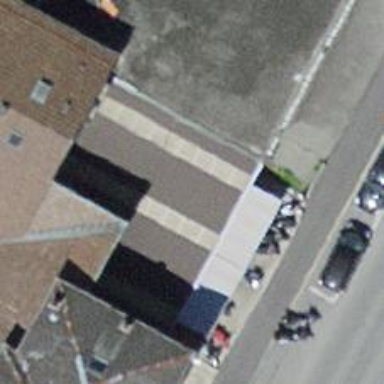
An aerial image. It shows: Shop specializing in motorcycles.